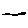
Label: line